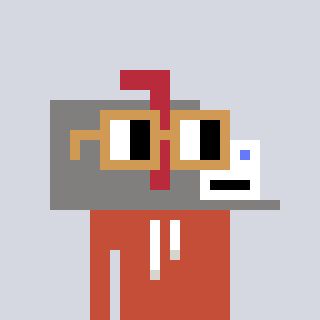
a pixel art character with square brown glasses, a mailbox-shaped head and a rust-colored body on a cool background